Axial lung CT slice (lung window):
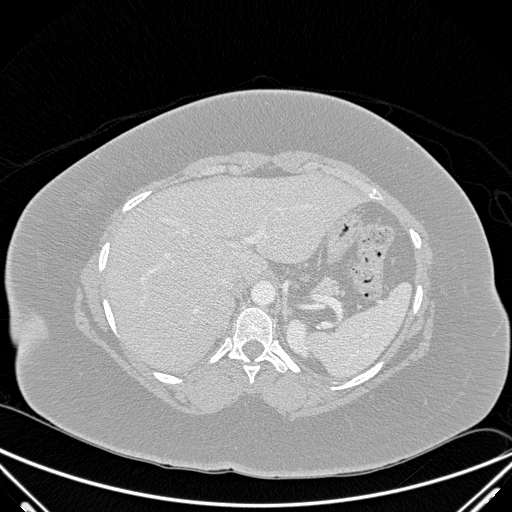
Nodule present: no